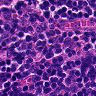
Metastatic tissue present: no